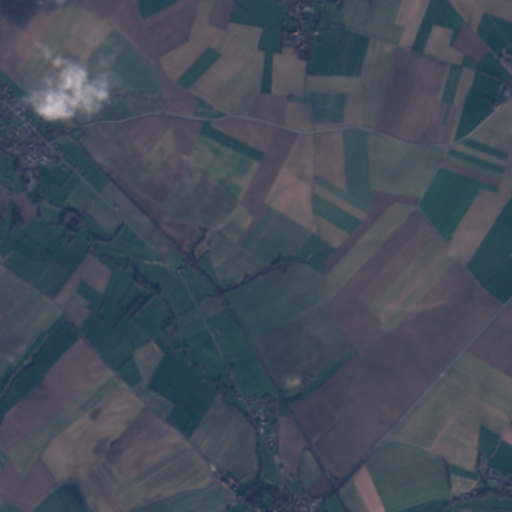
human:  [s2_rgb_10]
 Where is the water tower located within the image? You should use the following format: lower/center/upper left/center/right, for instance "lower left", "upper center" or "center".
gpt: The water tower is located in the center left of the image.
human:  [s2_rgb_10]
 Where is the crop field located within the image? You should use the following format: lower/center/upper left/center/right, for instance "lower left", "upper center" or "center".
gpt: There is no crop field in the image.